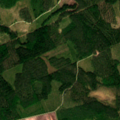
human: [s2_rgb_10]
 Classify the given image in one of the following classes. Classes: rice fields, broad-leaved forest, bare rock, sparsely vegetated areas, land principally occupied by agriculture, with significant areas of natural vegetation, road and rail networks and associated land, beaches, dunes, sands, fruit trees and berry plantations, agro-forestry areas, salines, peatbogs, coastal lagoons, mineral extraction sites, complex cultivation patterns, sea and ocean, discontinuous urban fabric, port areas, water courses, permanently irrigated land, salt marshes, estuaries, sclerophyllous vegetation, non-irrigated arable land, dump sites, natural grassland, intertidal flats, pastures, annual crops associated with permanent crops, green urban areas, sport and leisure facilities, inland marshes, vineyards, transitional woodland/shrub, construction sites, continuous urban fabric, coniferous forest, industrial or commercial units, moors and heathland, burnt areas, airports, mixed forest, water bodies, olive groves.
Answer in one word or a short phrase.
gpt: land principally occupied by agriculture, with significant areas of natural vegetation, coniferous forest, mixed forest